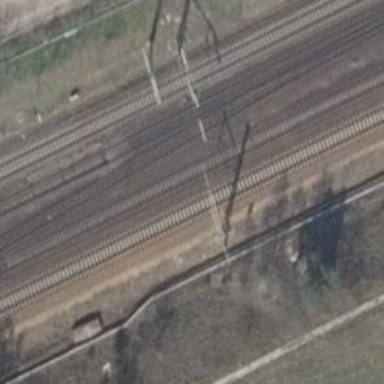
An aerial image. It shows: Railway switch with the turnout side on the left.